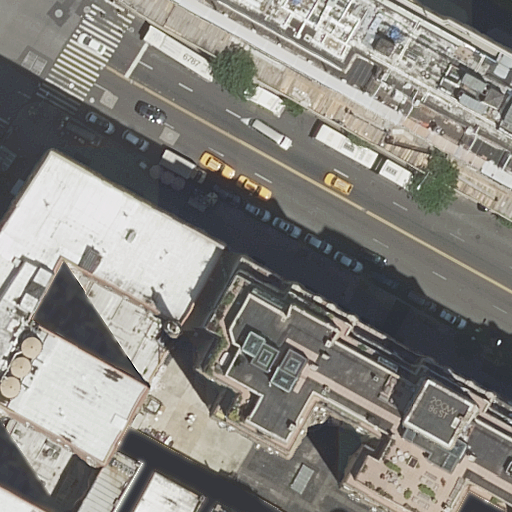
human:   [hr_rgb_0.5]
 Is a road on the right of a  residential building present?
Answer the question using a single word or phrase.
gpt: yes

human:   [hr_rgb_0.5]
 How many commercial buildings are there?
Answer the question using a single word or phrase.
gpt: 0

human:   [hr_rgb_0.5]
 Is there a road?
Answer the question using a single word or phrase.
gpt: yes

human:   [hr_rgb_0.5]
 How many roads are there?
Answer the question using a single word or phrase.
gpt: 4

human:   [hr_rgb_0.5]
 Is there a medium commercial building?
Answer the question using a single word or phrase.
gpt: no

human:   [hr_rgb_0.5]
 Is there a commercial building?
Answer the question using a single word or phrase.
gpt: no

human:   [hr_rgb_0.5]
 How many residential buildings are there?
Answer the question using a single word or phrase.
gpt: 6

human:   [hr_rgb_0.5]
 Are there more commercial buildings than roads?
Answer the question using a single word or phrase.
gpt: no

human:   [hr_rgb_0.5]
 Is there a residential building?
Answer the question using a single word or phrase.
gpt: yes

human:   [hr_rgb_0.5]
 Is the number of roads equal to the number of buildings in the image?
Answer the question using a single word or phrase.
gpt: no

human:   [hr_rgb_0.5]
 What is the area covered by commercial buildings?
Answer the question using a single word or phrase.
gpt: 0m2

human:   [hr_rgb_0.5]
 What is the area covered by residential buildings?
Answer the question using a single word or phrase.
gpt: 2826m2

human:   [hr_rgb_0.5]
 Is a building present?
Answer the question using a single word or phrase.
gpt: yes

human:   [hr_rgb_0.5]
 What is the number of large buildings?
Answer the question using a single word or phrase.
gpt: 3

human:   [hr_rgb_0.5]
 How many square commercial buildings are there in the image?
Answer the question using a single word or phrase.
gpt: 0

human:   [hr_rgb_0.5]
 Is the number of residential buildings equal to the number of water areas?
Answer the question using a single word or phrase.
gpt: no

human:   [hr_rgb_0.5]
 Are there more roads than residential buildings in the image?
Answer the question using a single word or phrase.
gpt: no

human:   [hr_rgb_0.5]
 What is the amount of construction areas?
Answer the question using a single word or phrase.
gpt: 0

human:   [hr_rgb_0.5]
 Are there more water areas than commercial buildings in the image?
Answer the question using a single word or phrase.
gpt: no

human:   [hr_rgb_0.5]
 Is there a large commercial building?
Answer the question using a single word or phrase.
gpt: no

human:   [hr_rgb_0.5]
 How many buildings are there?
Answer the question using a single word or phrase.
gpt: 6

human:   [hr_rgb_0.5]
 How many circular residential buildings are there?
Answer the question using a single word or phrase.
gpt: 0

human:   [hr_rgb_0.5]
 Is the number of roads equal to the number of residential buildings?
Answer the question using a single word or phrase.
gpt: no

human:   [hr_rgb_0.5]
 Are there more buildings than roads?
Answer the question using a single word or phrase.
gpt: yes

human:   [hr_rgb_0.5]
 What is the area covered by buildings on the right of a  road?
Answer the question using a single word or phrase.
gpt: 1806m2

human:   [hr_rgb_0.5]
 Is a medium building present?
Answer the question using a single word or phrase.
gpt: no

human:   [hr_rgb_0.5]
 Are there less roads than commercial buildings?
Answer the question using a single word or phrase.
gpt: no

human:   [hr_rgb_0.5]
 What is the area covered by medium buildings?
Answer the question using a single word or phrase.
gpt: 0m2

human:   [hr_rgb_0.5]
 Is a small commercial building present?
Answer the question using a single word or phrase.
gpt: no

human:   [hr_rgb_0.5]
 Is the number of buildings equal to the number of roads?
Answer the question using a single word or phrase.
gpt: no

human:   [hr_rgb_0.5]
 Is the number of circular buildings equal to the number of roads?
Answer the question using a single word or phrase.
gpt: no

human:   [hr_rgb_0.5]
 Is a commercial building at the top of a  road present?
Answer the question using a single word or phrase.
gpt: no

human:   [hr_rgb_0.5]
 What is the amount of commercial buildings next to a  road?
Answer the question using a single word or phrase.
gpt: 0

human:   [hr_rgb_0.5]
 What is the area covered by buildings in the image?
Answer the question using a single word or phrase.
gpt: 2826m2

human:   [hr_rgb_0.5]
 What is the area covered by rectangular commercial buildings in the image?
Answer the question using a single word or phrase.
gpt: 0m2

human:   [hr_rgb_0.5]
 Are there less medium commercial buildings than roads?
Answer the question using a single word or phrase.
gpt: yes

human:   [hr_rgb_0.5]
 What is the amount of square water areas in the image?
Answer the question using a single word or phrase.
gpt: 0

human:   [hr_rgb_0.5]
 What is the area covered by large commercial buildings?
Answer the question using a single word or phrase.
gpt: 0m2

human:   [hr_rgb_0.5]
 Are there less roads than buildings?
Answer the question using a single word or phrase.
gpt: yes

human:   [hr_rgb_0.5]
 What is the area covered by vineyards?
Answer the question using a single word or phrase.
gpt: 0m2

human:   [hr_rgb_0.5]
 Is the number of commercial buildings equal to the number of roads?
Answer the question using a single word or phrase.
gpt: no

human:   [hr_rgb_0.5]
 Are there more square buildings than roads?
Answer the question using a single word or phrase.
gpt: no

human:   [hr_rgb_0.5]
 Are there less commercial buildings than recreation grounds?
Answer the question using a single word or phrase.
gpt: no

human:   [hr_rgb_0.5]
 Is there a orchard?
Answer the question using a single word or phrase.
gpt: no

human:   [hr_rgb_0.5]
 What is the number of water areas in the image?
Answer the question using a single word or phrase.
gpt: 0

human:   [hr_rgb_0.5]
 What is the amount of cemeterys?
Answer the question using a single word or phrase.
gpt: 0

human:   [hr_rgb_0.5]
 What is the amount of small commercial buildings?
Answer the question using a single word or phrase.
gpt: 0

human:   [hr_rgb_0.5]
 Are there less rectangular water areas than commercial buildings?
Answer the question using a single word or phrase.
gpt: no

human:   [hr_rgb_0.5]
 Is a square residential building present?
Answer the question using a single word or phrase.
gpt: no

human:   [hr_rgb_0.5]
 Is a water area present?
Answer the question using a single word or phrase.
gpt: no

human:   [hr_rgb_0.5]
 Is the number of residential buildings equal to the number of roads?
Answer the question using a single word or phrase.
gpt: no

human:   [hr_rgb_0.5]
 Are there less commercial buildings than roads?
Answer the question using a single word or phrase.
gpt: yes

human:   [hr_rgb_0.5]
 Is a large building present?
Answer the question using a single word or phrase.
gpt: yes

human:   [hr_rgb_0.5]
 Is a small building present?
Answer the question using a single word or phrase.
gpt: yes

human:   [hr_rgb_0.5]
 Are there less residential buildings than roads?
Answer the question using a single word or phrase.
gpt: no

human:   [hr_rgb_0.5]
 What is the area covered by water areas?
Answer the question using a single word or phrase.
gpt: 0m2

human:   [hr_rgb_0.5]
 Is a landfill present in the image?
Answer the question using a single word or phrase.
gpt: no

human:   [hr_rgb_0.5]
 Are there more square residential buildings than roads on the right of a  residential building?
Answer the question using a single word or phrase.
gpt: no

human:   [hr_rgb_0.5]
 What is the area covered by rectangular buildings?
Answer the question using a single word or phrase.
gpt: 2254m2

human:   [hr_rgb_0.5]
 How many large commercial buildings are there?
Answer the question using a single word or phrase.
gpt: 0

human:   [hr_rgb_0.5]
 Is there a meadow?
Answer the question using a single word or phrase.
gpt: no

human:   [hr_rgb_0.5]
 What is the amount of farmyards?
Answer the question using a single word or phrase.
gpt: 0

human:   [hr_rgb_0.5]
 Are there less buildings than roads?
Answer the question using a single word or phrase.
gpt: no

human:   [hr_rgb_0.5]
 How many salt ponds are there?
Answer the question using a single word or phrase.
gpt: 0